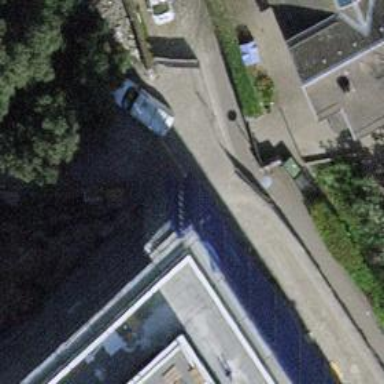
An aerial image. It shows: Bollard barrier.